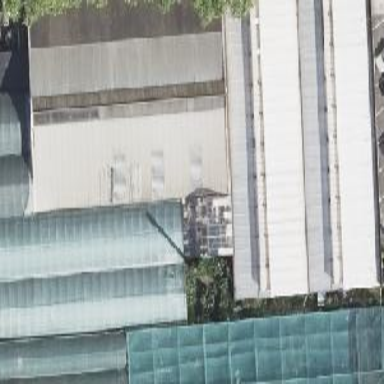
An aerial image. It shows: Garden center.